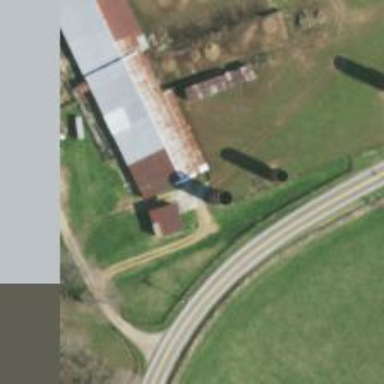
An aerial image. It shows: Silo building.